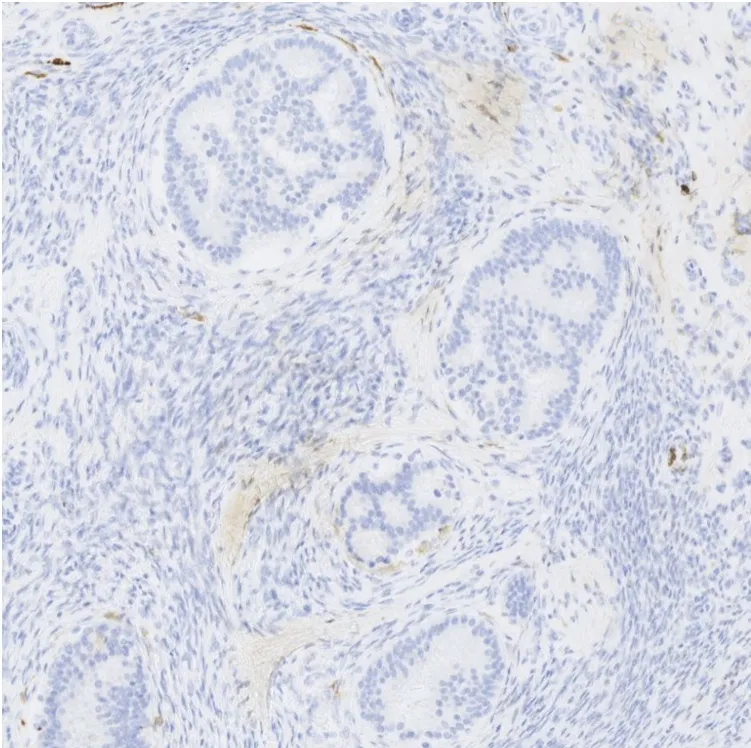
Immunohistochemistry with calponin antibody. The absence of myoepithelial cells confirms the invasive status of the tumor.
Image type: pathology (immunostaining)